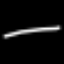
Label: line